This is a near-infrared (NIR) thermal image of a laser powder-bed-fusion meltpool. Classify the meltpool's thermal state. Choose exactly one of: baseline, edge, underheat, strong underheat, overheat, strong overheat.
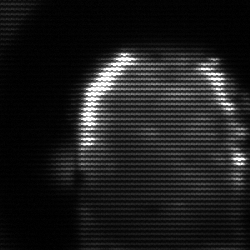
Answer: baseline